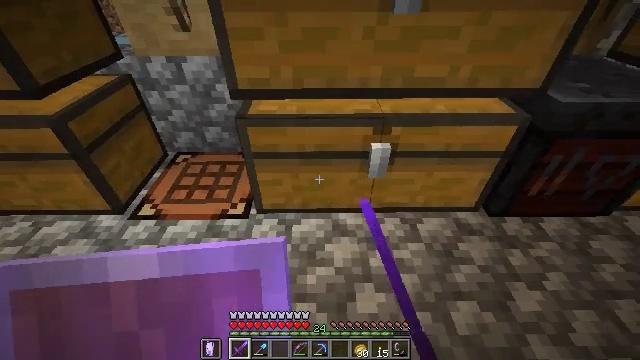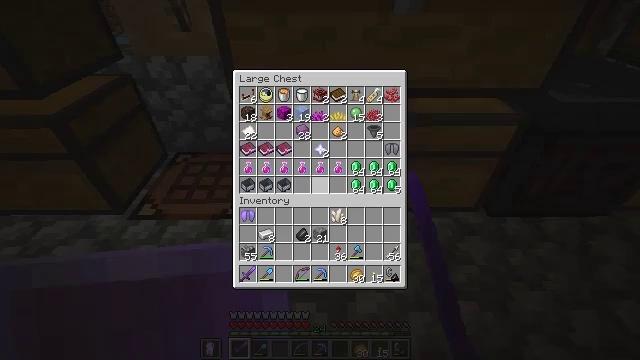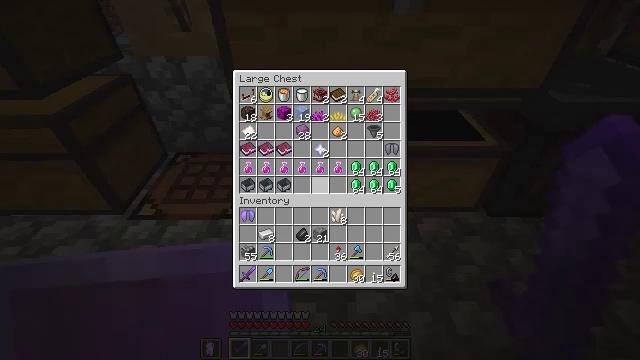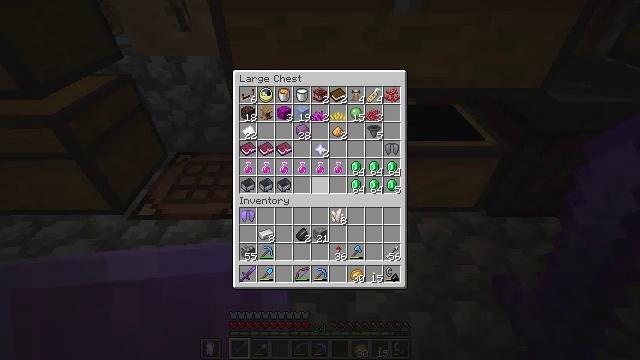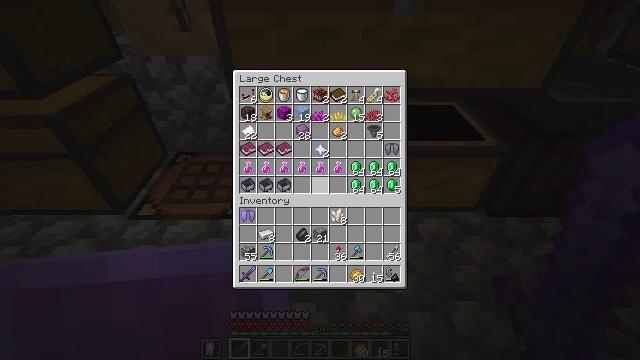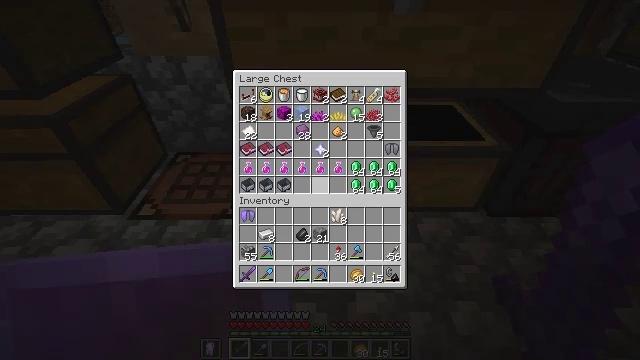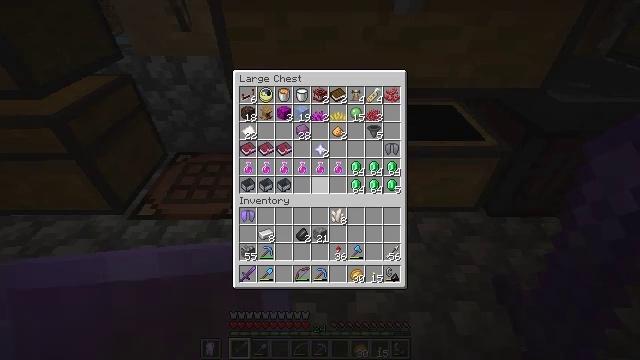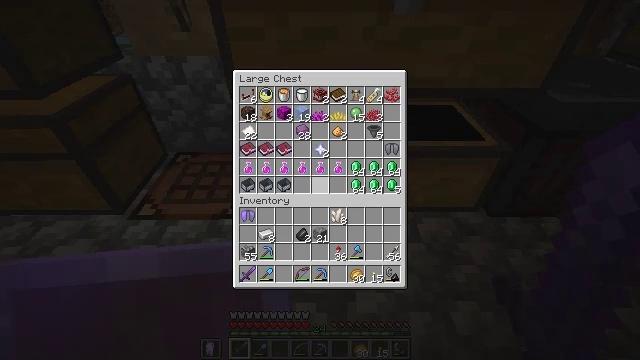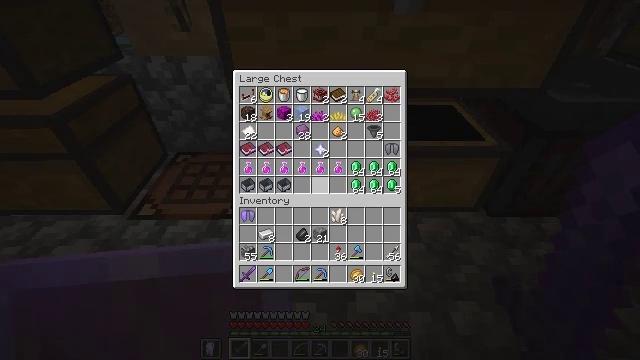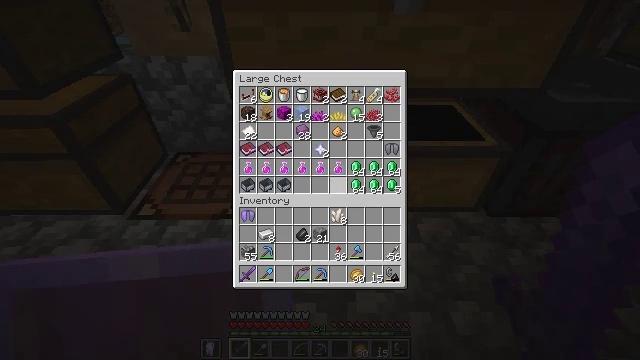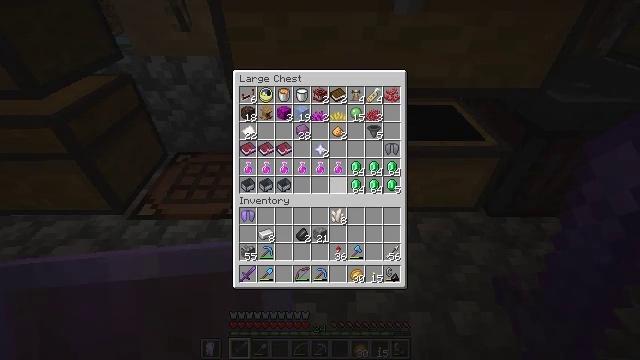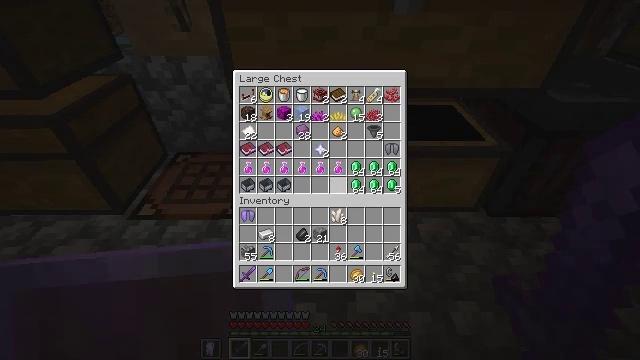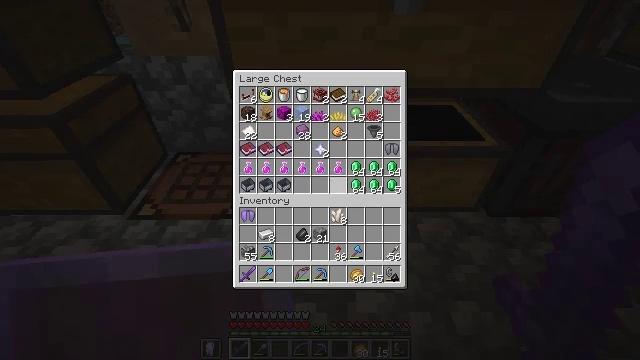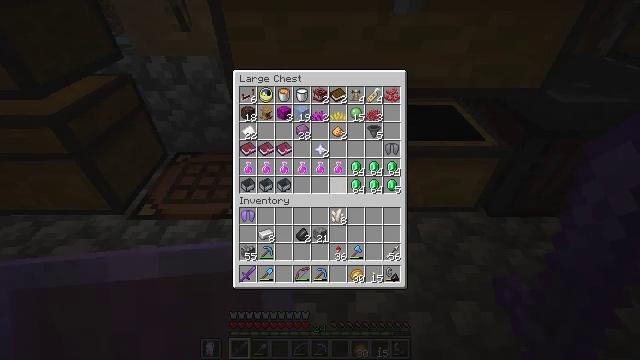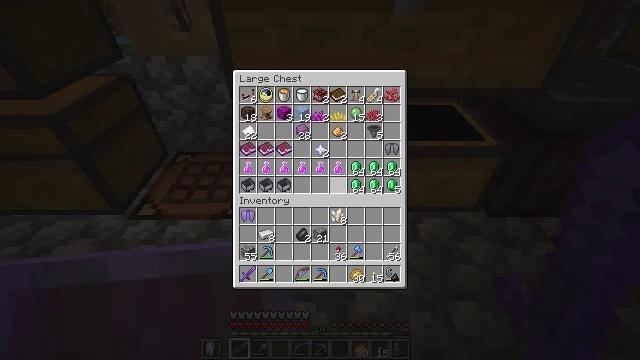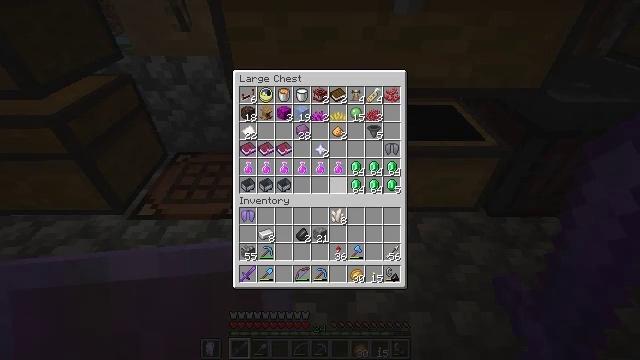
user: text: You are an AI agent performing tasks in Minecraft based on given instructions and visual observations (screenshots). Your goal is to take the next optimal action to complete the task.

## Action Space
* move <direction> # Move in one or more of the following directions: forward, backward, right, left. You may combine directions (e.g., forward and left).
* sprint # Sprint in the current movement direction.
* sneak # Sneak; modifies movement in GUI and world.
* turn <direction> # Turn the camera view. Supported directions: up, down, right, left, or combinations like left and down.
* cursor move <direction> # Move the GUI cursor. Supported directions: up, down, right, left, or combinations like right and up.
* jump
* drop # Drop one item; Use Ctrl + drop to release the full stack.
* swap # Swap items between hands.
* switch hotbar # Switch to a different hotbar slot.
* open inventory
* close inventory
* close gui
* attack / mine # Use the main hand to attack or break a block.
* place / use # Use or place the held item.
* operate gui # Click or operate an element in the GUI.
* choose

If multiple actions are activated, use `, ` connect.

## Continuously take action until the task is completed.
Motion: motion action
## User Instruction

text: Use ancient debris in the furnace to create netherite scrap.
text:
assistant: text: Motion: no_op
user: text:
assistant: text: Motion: no_op
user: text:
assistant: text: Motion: no_op
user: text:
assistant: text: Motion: no_op
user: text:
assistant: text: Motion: no_op
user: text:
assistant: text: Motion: no_op
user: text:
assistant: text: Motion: no_op
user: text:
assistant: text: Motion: no_op
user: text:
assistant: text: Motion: no_op
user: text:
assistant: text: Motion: no_op
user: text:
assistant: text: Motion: no_op
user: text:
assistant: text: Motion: no_op
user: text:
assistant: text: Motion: no_op
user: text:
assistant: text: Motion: no_op
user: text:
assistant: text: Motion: no_op
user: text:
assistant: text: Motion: cursor move left
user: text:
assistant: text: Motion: cursor move left
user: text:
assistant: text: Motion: no_op
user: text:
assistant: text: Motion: no_op
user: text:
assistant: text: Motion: no_op
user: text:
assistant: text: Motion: sneak
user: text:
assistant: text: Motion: sneak
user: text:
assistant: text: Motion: sneak
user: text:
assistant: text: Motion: sneak
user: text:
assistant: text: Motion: sneak, cursor move left and down
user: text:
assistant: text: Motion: sneak, cursor move left and down
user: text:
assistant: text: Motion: sneak
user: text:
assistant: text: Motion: sneak
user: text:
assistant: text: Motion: sneak
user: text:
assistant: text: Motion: sneak